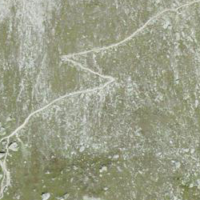
EUNIS habitat code: 26
Species observed at this site:
Marmota marmota